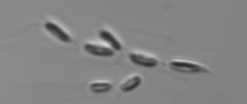
Label: Dinobryon